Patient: sex M, age 57
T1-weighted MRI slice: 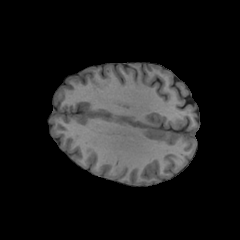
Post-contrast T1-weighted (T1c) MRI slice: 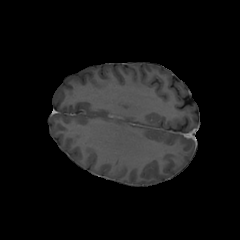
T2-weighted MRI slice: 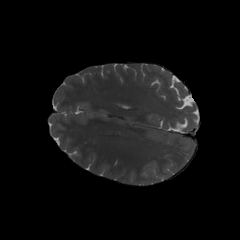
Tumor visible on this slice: no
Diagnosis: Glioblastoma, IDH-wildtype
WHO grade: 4